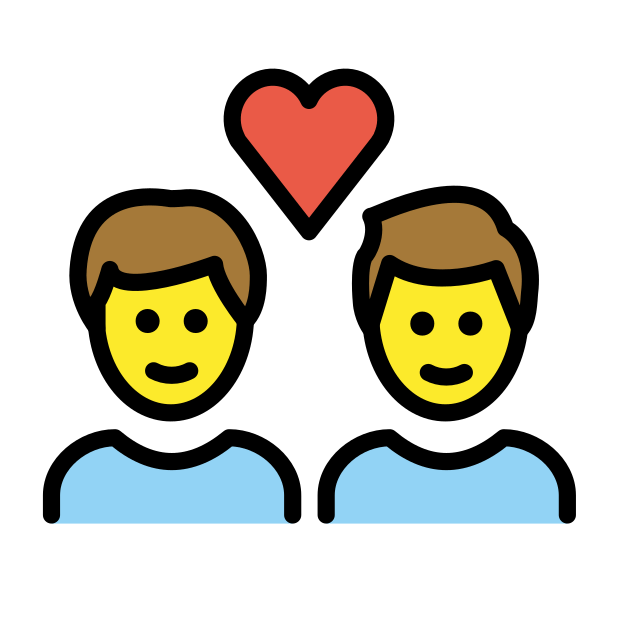
couple with heart: man, man